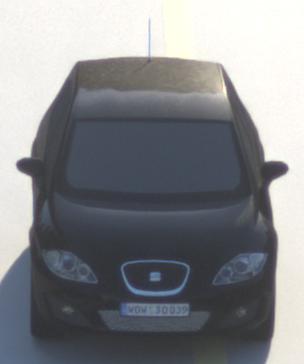
Make: SEAT
Model: Leon 1.4
Detailed model: Leon (1P)
Model produced from: 2009/04
Model produced until: 2010/08
Doors: 5
Color: black
Road condition: dry road
Daytime: sunrise or sunset
Contrast: medium contrast